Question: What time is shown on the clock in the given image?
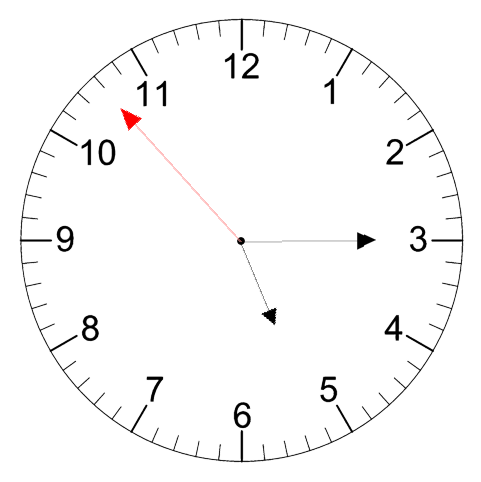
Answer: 05:14:53